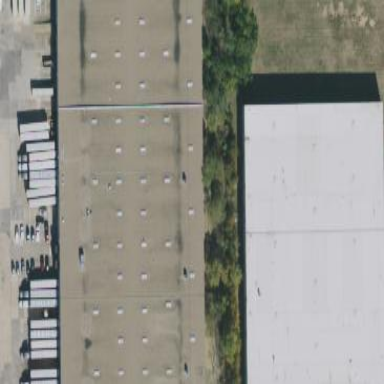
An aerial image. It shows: Warehouse.